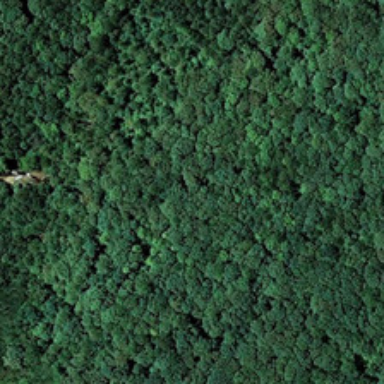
Many green trees are in a forest .